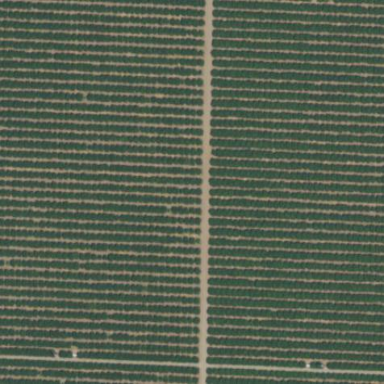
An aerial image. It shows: Orange orchard with rows of orange trees.